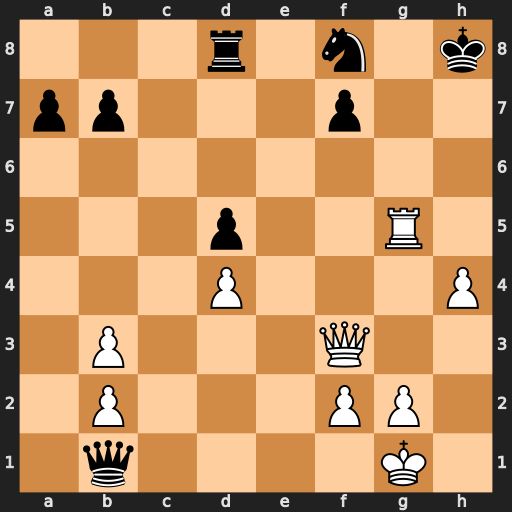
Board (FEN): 3r1n1k/pp3p2/8/3p2R1/3P3P/1P3Q2/1P3PP1/1q4K1
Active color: w
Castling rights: -
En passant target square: -
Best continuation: Kh2 Nh7 Qxf7 Nxg5 Qf6+